Field crop: maize
Growth stage: 2
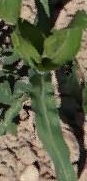
Species: maize